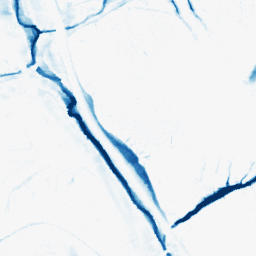
Category: morphological
Decomposition family: morphological_ellipse
Decomposition parameters: operation: closing
width: 10
height: 20
Upsampling method: quintic
Upsampling parameters: scale: 2
Upsampling scale: 2